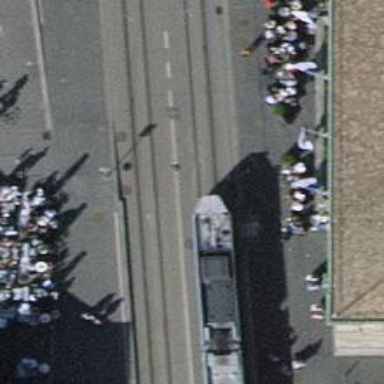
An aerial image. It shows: Tram stop for public transport.